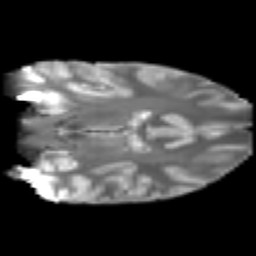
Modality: T2w
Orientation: coronal
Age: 24
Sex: male
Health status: healthy
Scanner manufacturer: philips
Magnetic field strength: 3 T
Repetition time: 10.623 s
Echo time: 0.07044 s